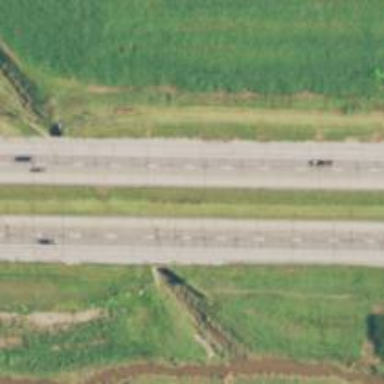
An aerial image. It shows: Asphalt motorway.